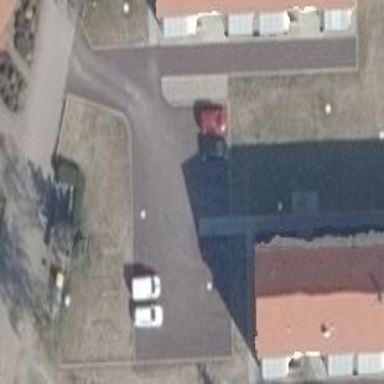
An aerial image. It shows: Parking area.